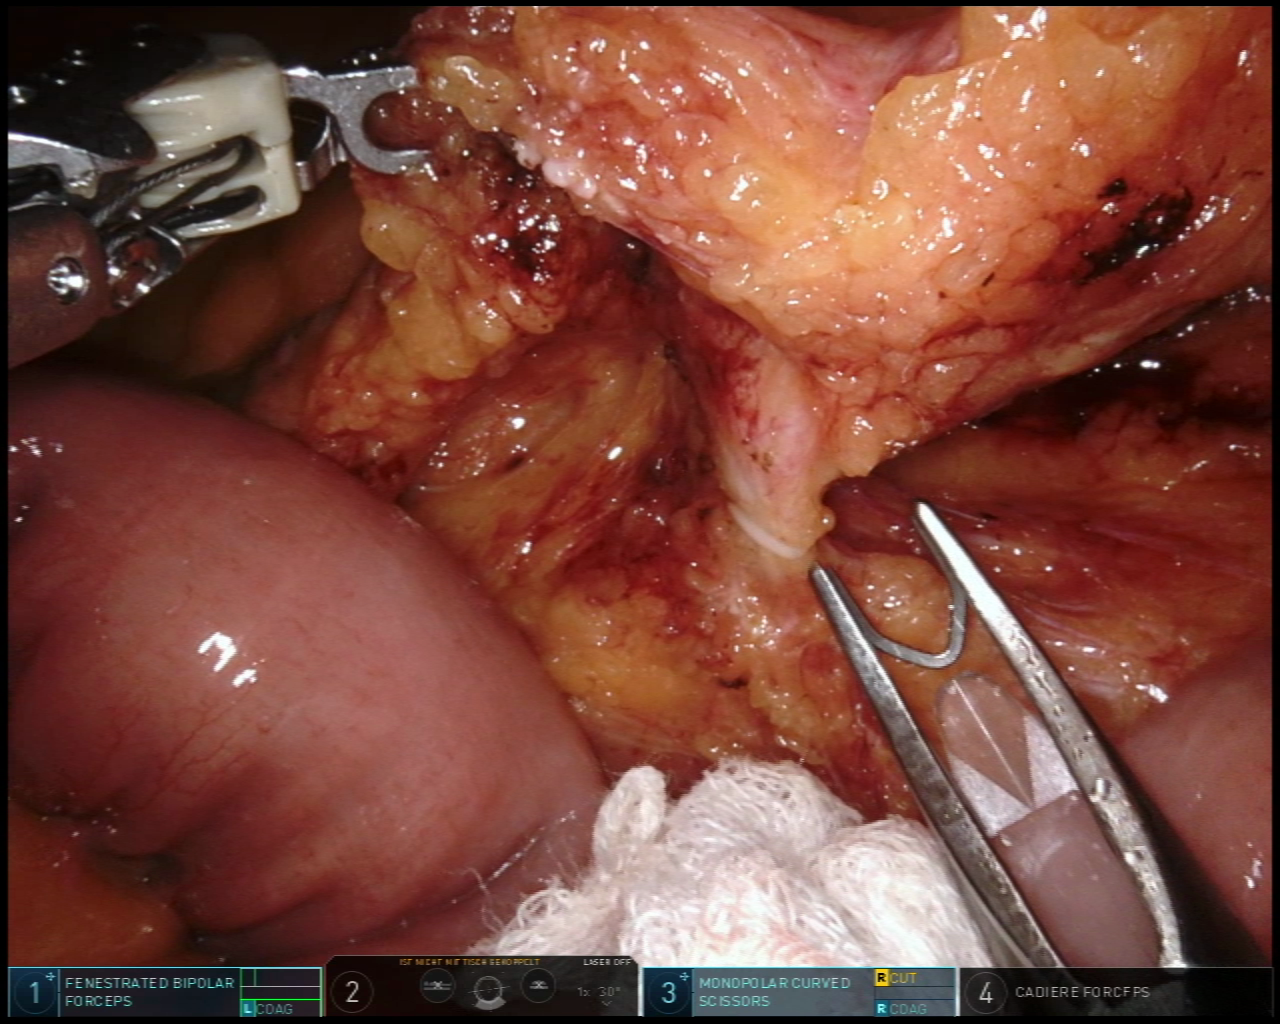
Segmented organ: small_intestine
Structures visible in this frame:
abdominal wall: no
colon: no
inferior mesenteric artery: yes
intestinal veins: no
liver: no
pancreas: no
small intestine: yes
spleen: no
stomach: no
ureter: no
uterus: no
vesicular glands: no